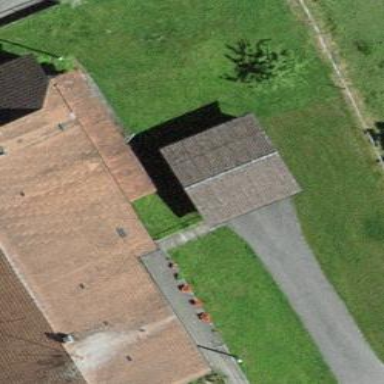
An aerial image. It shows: View of roof of building.